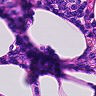
Metastatic tissue present: no